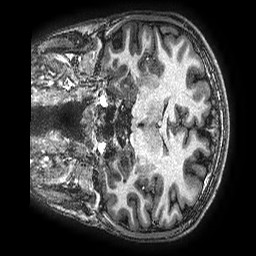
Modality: T1w
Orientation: coronal
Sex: male
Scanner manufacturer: ge
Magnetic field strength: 3 T
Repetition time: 0.00766 s
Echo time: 0.003476 s